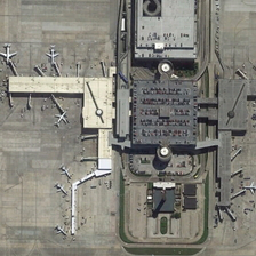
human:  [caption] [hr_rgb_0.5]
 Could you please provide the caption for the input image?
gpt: Eight planes were parked around a building with parking lots.

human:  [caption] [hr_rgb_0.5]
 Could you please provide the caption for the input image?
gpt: Three planes were parked next to the airport square building.

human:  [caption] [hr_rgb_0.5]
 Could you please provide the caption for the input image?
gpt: Three planes stopped at the airport next to the square building.

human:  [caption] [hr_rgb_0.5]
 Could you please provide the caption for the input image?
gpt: Eight planes were parked around the building with parking lots.

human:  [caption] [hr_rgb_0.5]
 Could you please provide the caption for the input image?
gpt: There are three planes parked at the airport near the square building.